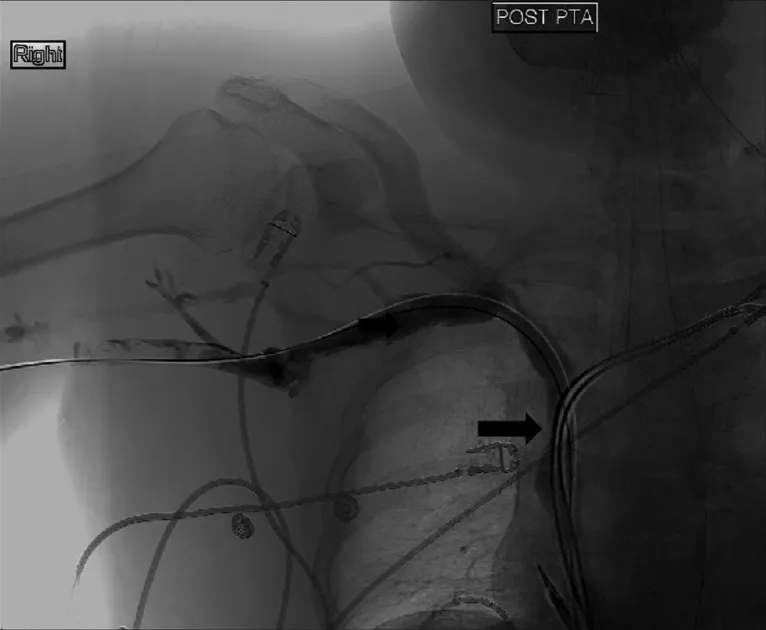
Post angioplasty venogram showing resolution of SVC stenosis (arrow).
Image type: radiology (x_ray)